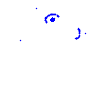
Particle: electron